Question: I don't find the encoding of current file, how to display it?

You can see there are some Chinese characters in the file, but I don't know what the encoding it is.
Is there any way to let it always show on the emacs GUI?
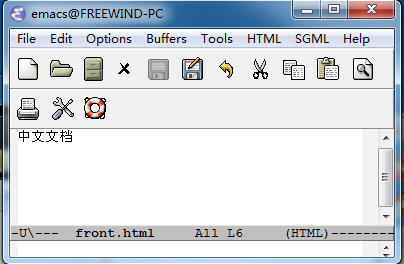
Answer: You have several ways to get (and set) the buffer encoding:
- You can see with the 'U' in the mode-line that your buffer is in "Unicode", if you put the , it will show in a tooltip the current buffer encoding.- you can also see the with 'buffer-file-coding-system' - you can the whole buffer encoding for with - you can also change the detected encoding to force an other one and with - you can set an encoding for the next I/O command only with - there are some other possibilities, take a look on
Fix and diagnose:
- - - 'M-x find-file-literally'- 'M-x hexl-find-file'- 'M-x recode-region'